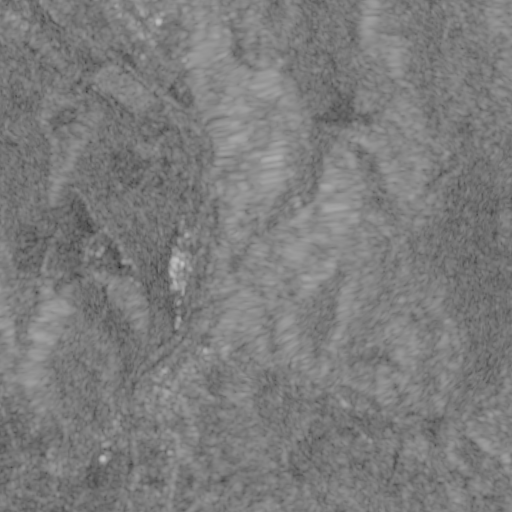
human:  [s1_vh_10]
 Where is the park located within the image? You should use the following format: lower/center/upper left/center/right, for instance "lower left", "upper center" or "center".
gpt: The park is located in the lower left of the image.
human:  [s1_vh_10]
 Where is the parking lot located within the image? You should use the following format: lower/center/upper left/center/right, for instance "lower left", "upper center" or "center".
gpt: The parking lot is located in the lower left of the image.
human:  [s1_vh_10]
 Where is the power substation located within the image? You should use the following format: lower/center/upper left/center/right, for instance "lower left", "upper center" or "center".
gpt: The power substation is located in the center of the image.
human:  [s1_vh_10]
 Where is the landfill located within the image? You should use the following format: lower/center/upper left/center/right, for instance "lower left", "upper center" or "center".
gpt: There is no landfill in the image.

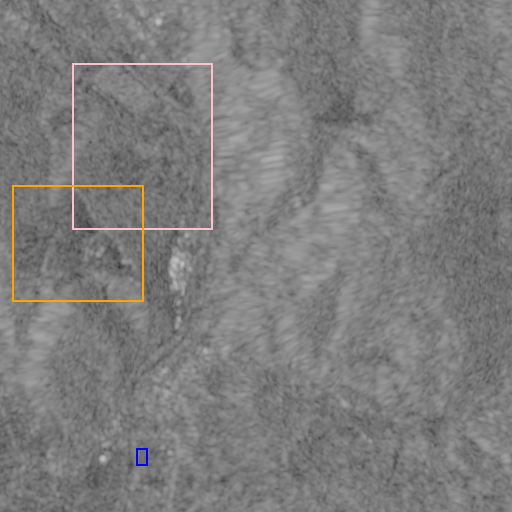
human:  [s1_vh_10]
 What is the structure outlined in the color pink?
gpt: The structure outlined in pink is a crop field.
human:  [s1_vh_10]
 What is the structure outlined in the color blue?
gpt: The structure outlined in blue is a park.
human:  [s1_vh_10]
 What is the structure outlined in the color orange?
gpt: The structure outlined in orange is a quarry.
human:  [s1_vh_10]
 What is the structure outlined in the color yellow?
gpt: There is no yellow outline.